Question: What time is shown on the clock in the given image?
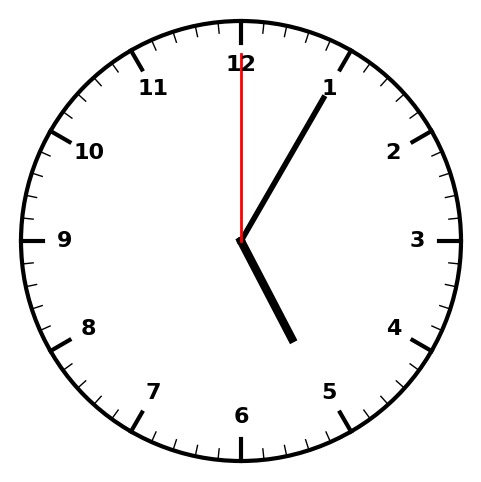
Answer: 05:05:00